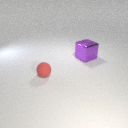
large purple metal cube behind small red rubber sphere